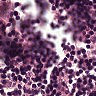
Metastatic tissue present: no